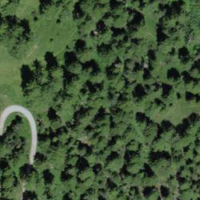
EUNIS habitat code: 43
Species observed at this site:
Polemonium caeruleum